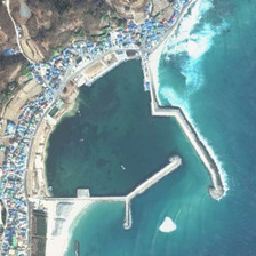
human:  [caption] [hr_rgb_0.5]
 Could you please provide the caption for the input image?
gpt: part or the sea with navy blue water in it .

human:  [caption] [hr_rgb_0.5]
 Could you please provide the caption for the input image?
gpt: many buildings and small mountains are near a port .

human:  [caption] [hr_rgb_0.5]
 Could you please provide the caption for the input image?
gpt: brown wasteland in side while with many blue houses besides .

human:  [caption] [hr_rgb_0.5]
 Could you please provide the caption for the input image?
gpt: The harbor with black water in the middle and white ground around it.

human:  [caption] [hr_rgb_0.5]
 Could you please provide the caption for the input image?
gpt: It is surrounded by white ground at the port with dark water in the center.